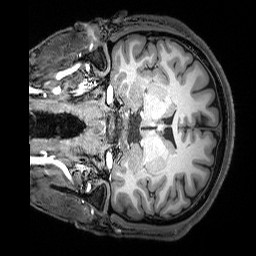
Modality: T1w
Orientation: coronal
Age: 23
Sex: male
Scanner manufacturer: siemens
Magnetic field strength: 3 T
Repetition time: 2.53 s
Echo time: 0.00388 s